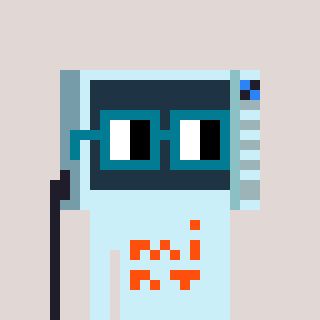
a pixel art character with square dark green glasses, a microwave-shaped head and a cold-colored body on a warm background